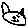
Label: cat